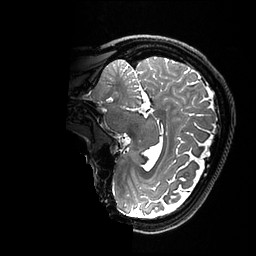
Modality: T2w
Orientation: sagittal
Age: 37
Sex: female
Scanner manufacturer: ge
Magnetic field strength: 3 T
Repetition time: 3.202 s
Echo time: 0.06609 s